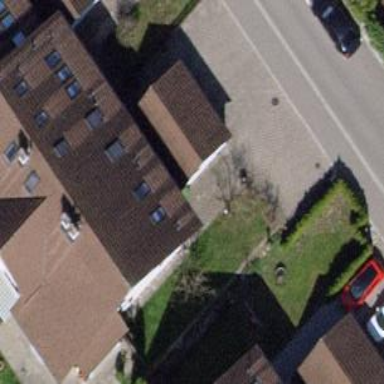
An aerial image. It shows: Garage building.